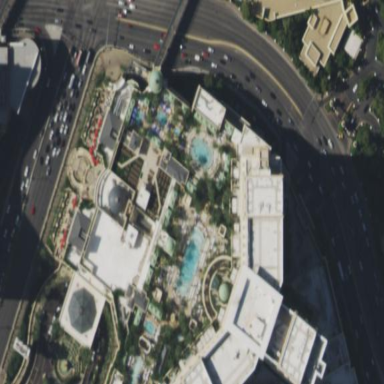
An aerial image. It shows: Residential area with casino.